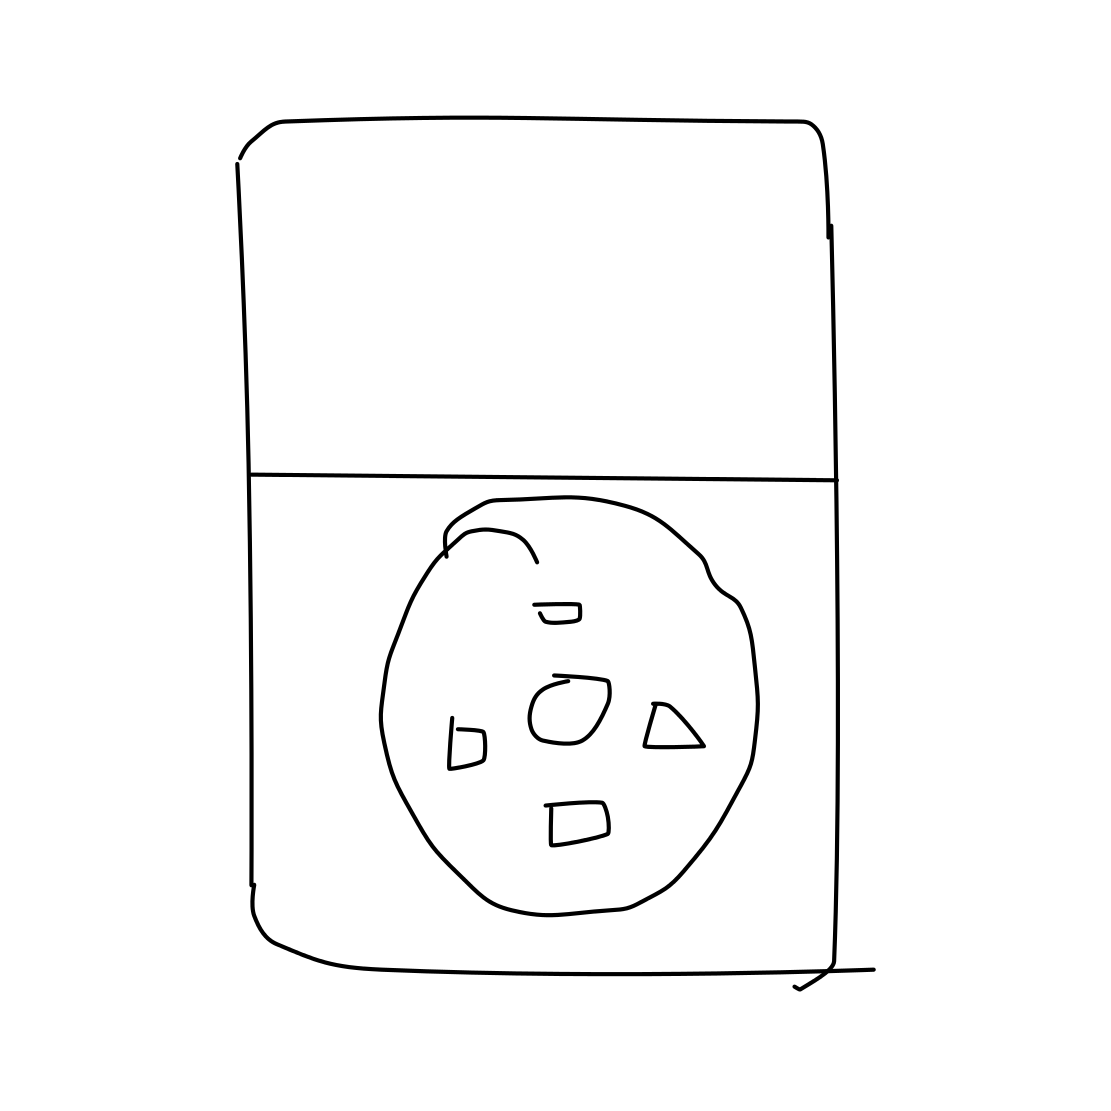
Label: ipod